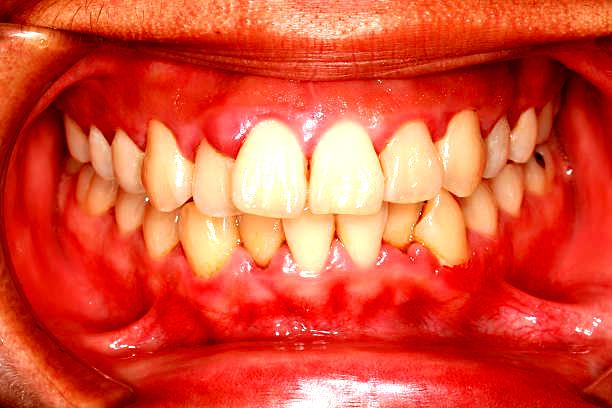
Condition: Gingivitis